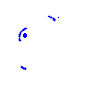
Particle: electron